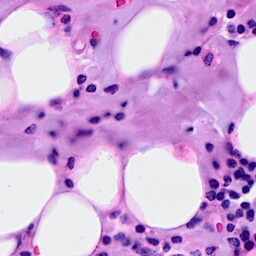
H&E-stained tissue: Breast